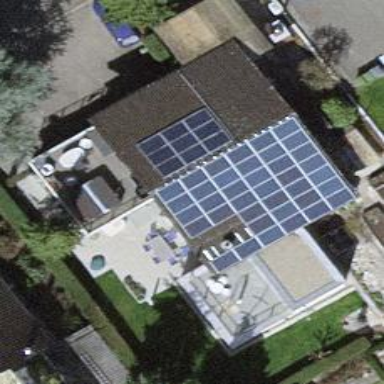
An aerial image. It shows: Solar power generator utilizing photovoltaic technology with solar photovoltaic panels.